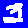
Digit: 3